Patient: sex M, age 57
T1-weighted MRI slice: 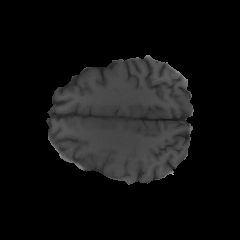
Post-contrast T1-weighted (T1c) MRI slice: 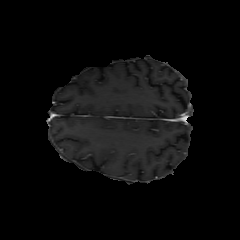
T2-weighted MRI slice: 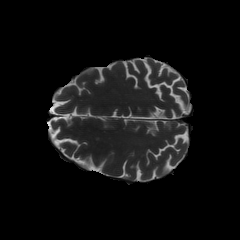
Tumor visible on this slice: no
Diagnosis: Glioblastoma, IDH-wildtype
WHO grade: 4